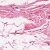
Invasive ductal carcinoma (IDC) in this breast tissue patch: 0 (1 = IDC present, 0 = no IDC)